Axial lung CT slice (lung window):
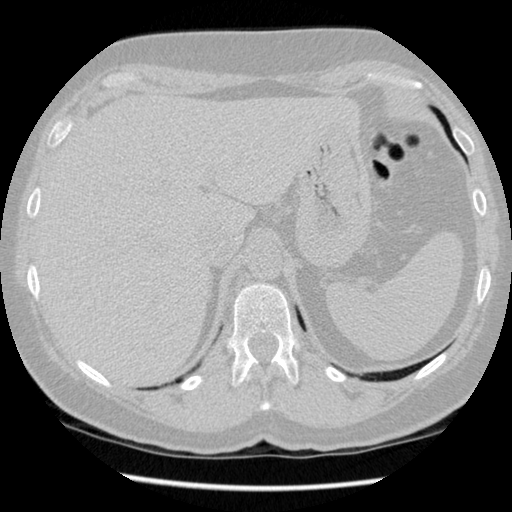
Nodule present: no